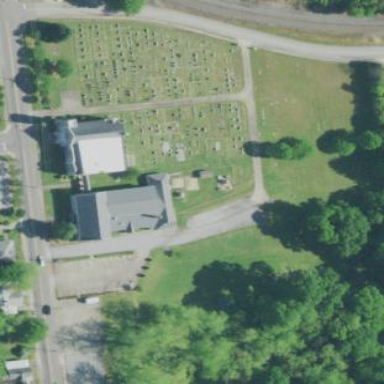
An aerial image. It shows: Cemetery.